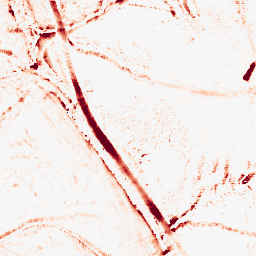
Category: morphological
Decomposition family: morphological_ellipse
Decomposition parameters: operation: opening
width: 10
height: 10
Upsampling method: quintic
Upsampling parameters: scale: 4
Upsampling scale: 4